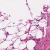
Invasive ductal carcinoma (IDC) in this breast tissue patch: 0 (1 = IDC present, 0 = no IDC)